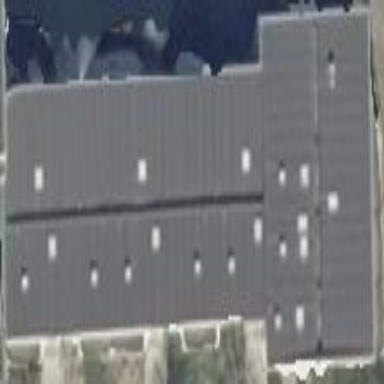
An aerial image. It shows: Building with apartments and flat roof.